Question: I use external data from an SQL query in excel to pull data onto a spreadsheet then the spreadsheet can be sent to one of my colleges in say the sales department and they can view the queried information.
I want to be able to have a cell that they can enter data into and press a refresh button.
So I need to do some thing like this:
'''
SELECT Customer.CustomerCode, Customer.Name,
OrderHeader.OrderType, OrderHeader.OrderNumber
FROM Customer INNER JOIN
OrderHeader ON Customer.CustomerID = OrderHeader.CustomerID
WHERE (OrderHeader.OrderType = 2) AND (OrderHeader.OrderNumber = Range("A1").Value)
'''
Not sure how or if this is possible and the reason I need to do this is because i'm going through lines from all the Quotes and if there is over 65536 then i'll have a problem.
This is what I have at the moment the SQL is different but that doesn't matter

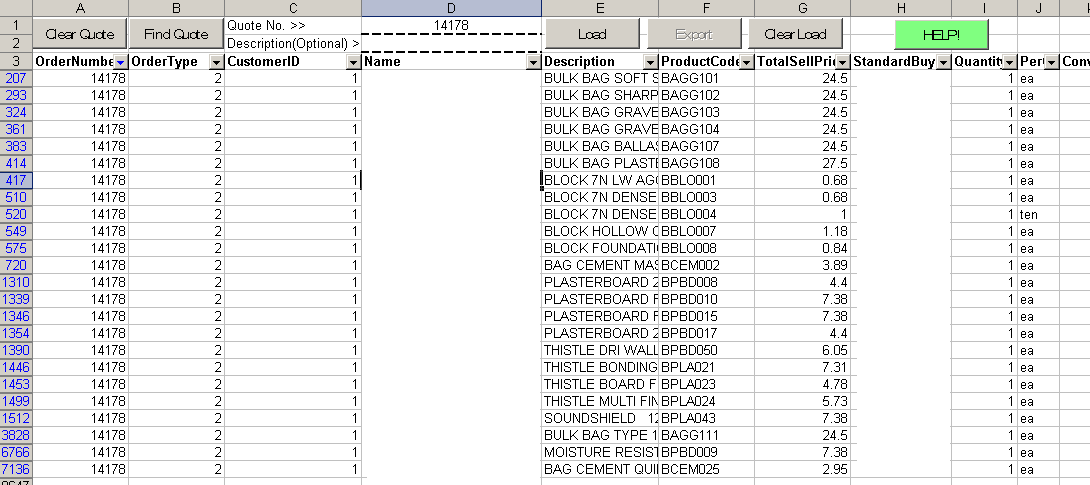
Answer: The easiest way is to pull the values for the parameters into VBA, and then create the SQL statement as a string with the parameter values, and then populate the commandtext of the query.
Below is a basic example of the parameter in cell A1.
'''
Sub RefreshQuery()
Dim OrderNo As String
Dim Sql As String
' Gets value from A1
OrderNo = Sheets("Sheet1").Range("A1").Value
'Creates SQL Statement
Sql = "SELECT Customer.CustomerCode, Customer.Name, " & _
"OrderHeader.OrderType , OrderHeader.OrderNumber " & _
"FROM Customer " & _
"INNER Join OrderHeader ON Customer.CustomerID = OrderHeader.CustomerID " & _
"WHERE (OrderHeader.OrderType = 2) And (OrderHeader.OrderNumber = " & OrderNo & ") "
With ActiveWorkbook.Connections(1).ODBCConnection
.CommandText = Sql
.Refresh
End With
End Sub
'''
This assumes you have the query in Excel to begin with, and that it's the only query. Otherwise you'll have to define the name of the query as below:
'''
With ActiveWorkbook.Connections("SalesQuery").ODBCConnection
'''
I hope that helps :)